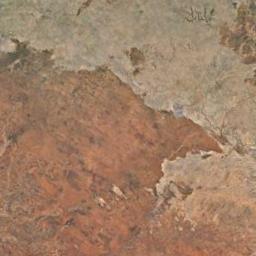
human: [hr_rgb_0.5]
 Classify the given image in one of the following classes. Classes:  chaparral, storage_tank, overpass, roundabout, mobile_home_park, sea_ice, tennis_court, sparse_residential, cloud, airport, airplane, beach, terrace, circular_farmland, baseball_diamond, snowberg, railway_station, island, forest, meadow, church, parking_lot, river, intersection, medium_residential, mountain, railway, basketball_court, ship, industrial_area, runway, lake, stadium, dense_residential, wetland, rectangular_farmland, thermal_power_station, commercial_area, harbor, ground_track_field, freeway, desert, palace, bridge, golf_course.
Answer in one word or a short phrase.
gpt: desert